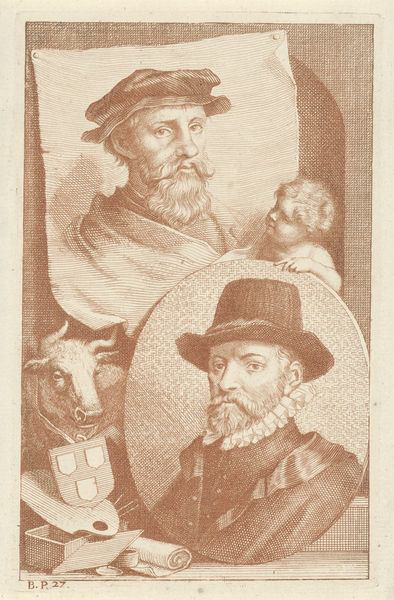
Titel: Portretten van Dirck en Wouter Pietersz. Crabeth
Künstler: Jacob Houbraken
Standort: Amsterdam
Institution: Rijksmuseum
Schlagwörter: rouge, peinture, enfant, papier, vache, crayon, col, hommes, chapeaux, ovale, image, mise en abyme, rouge#